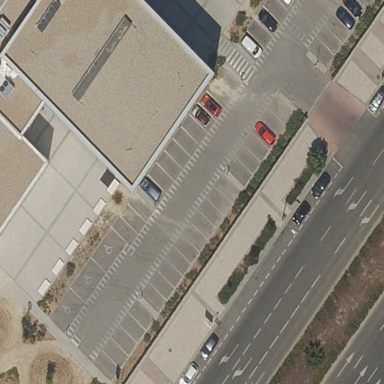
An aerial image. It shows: Parking area with surface.